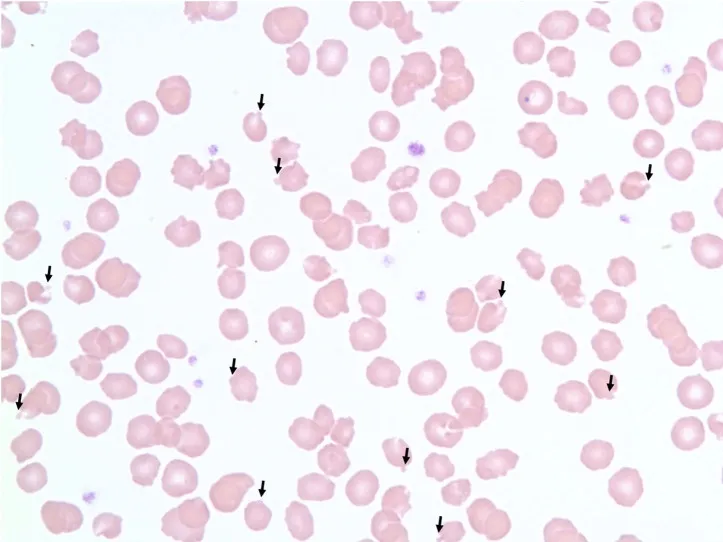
100x magnification blood smear showing red blood cells with Heinz bodies in a cat after repeat propofol administration. Heinz bodies indicated with arrows.
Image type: pathology (giemsa)